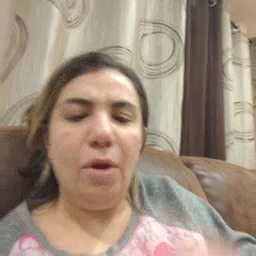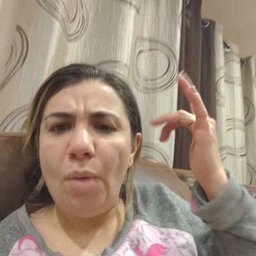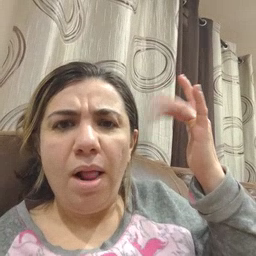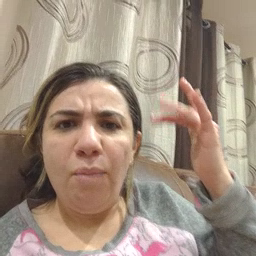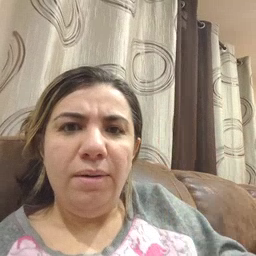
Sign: why